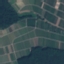
Land use / land cover class: PermanentCrop